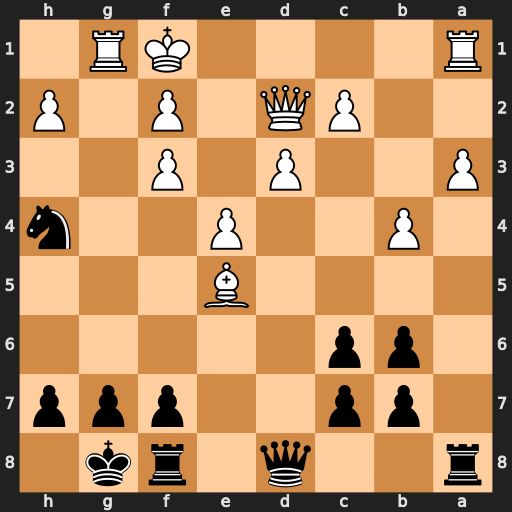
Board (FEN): r2q1rk1/1pp2ppp/1pp5/4B3/1P2P2n/P2P1P2/2PQ1P1P/R4KR1
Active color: b
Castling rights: -
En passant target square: -
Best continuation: f6 Bb2 Nxf3 Qc3 Nxg1